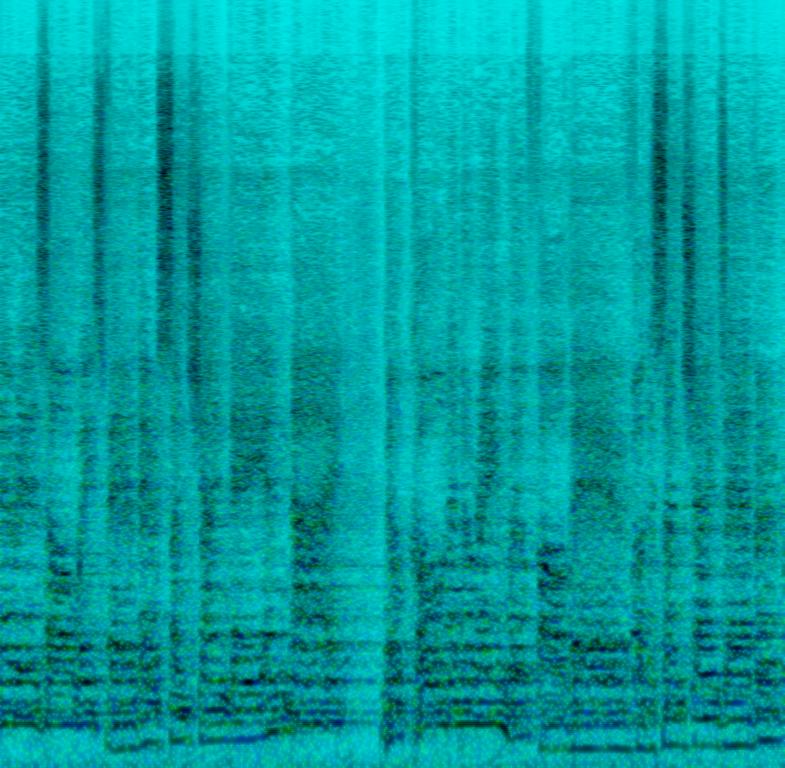
This is a gospel music piece. The piece is a church hymn that is being sung by a choir in the style of acapella. The male vocals are harmony singing. The atmosphere is festive. This piece can be played at Christian religious events. It could also be used in the soundtrack of a modern drama movie during religious scenes.